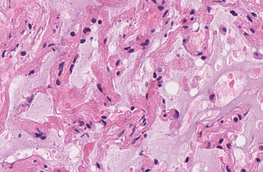
Tumor epithelial tissue: no
Tumor-associated stroma tissue: no
Normal tissue: yes